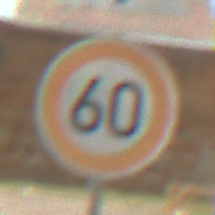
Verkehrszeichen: Geschwindigkeit60
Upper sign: Gefahrenstelle
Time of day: Midday
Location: Outdoor (Suburban)
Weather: PartlyCloudy
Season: NotSpecified
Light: Natural